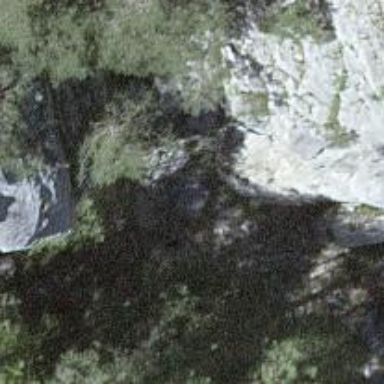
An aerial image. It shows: Cliff in nature.